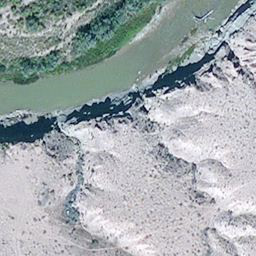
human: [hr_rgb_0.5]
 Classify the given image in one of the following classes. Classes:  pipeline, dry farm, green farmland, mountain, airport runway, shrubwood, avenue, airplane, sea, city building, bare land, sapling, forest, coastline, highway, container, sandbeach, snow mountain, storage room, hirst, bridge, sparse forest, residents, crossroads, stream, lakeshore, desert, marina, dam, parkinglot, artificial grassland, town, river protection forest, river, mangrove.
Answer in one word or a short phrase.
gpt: river